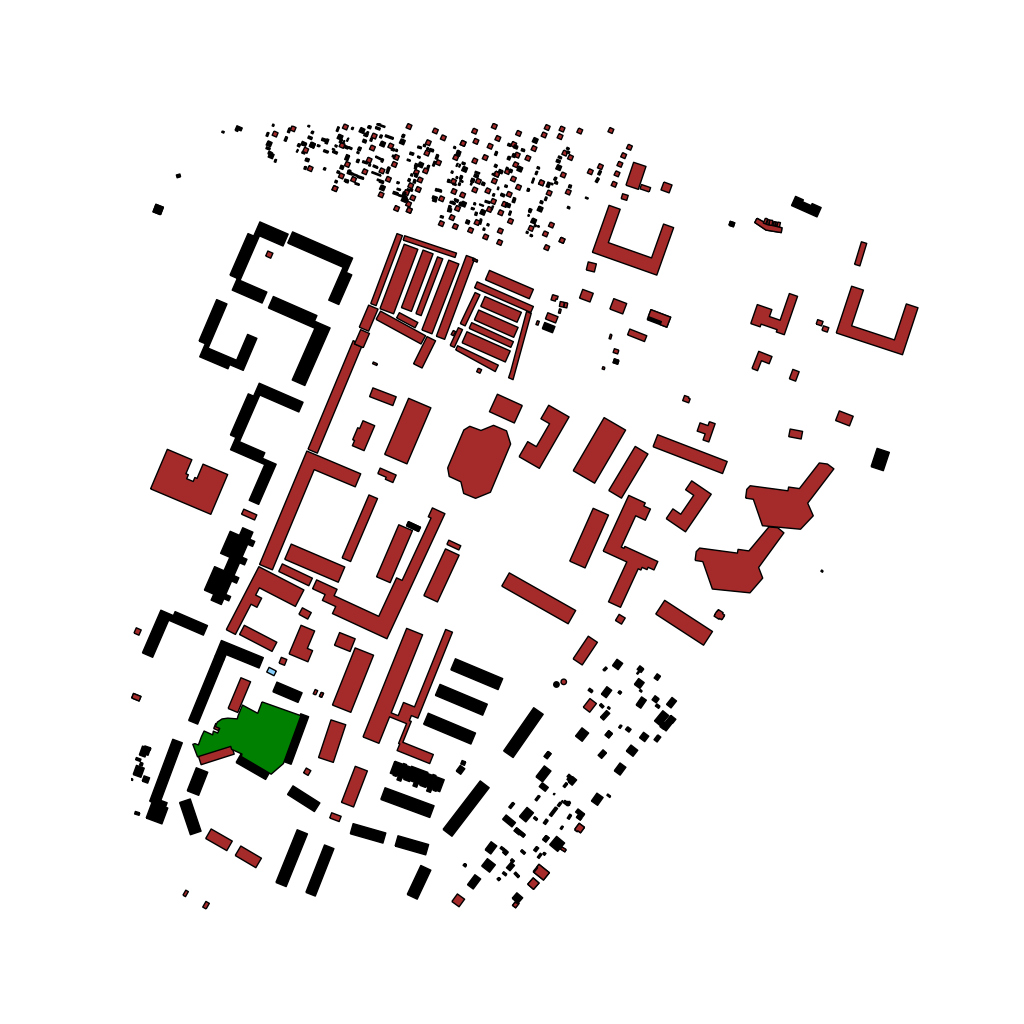
Tags: overhead vector_map, industrial, recreation, residential, special, historical, modern, soviet, individual_rise, low_rise, medium_rise, density_1, Building, Facility, Park, Pickup, 1.0 km²